Question: i have two tables called Location and Rate.
Rate table has these items:
von_location is Foreignkey to Location table.
i want to get a location for a wanted rate. if i search for a location with romantic '2', i am getting location with id '5'. this is fine. but if i also search for a location with romantic '3', i am also getting the location with id '5'. but i want this logic:
if one locations have two rates, get the latest one. how can i do this in django?
my models are:
'''
class Location(models.Model):
name = models.TextField()
adres = models.TextField()
class Rate(models.Model):
von_location = models.ForeignKey(Location,related_name='locations_bewertung')
bewertung = models.IntegerField(max_length=2)
romantic = models.IntegerField(max_length=2)
priceleistung = models.IntegerField(max_length=2)
datum = DateTimeField(auto_add_now=True)
'''
i dropped some columns which are not relevant to my question
i tried this:
'''
locations = Location.objects.filter(**s_kwargs).order_by('locations_bewertung').distinct('locations_bewertung')
'''
i am still getting the same location for both queries. '2', and '3'.
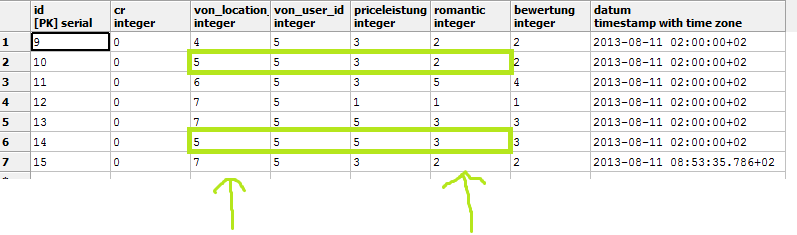
Answer: I'm confused about whether you're trying to filter on 'Location' or 'Rate'. Your introduction implies that you want to filter on 'Rate' (since 'romantic' belongs to that model) but your sample query is filtering on 'Location'.
If you want to find the 'Location' of the most recent 'Rate' associated with a set of query parameters, try something like:
'''
location = Rate.objects.filter(romantic=something).latest('datum').von_location
'''